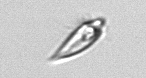
Label: Oxytoxum